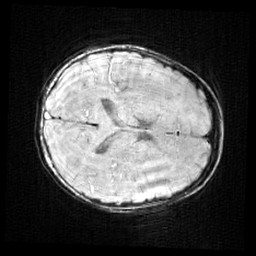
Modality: SWI
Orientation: axial
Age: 9
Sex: female
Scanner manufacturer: siemens
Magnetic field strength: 3 T
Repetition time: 0.027 s
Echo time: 0.02 s